Field crop: maize
Growth stage: 2
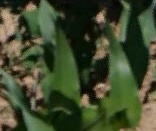
Species: maize